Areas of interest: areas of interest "Comprehensive Gymnasium"
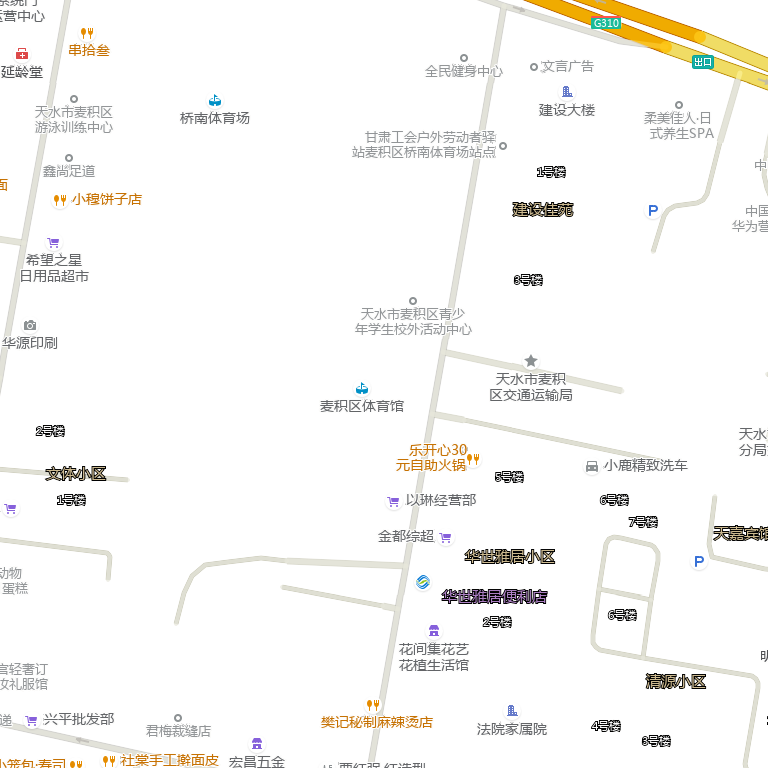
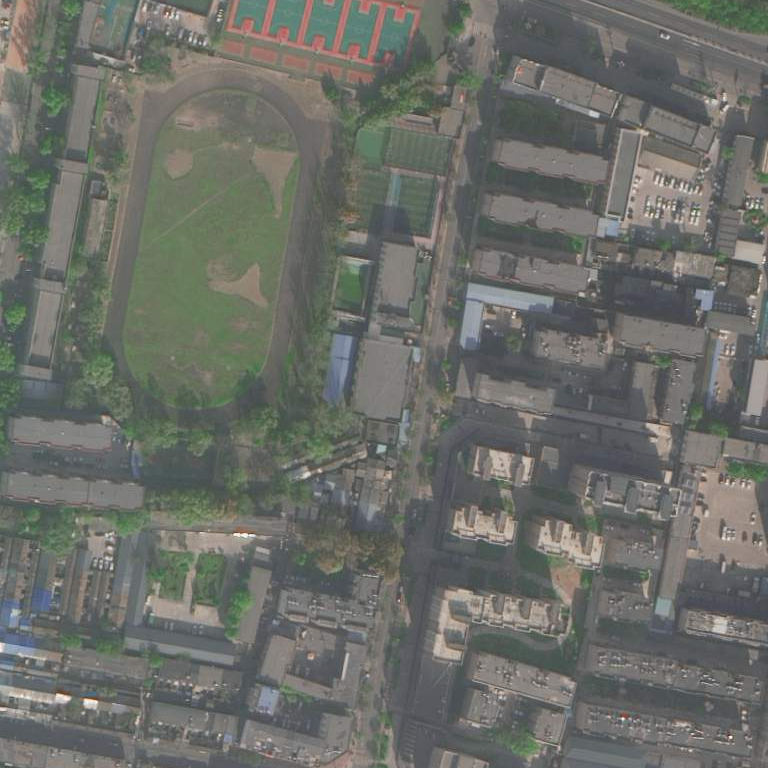